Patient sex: M
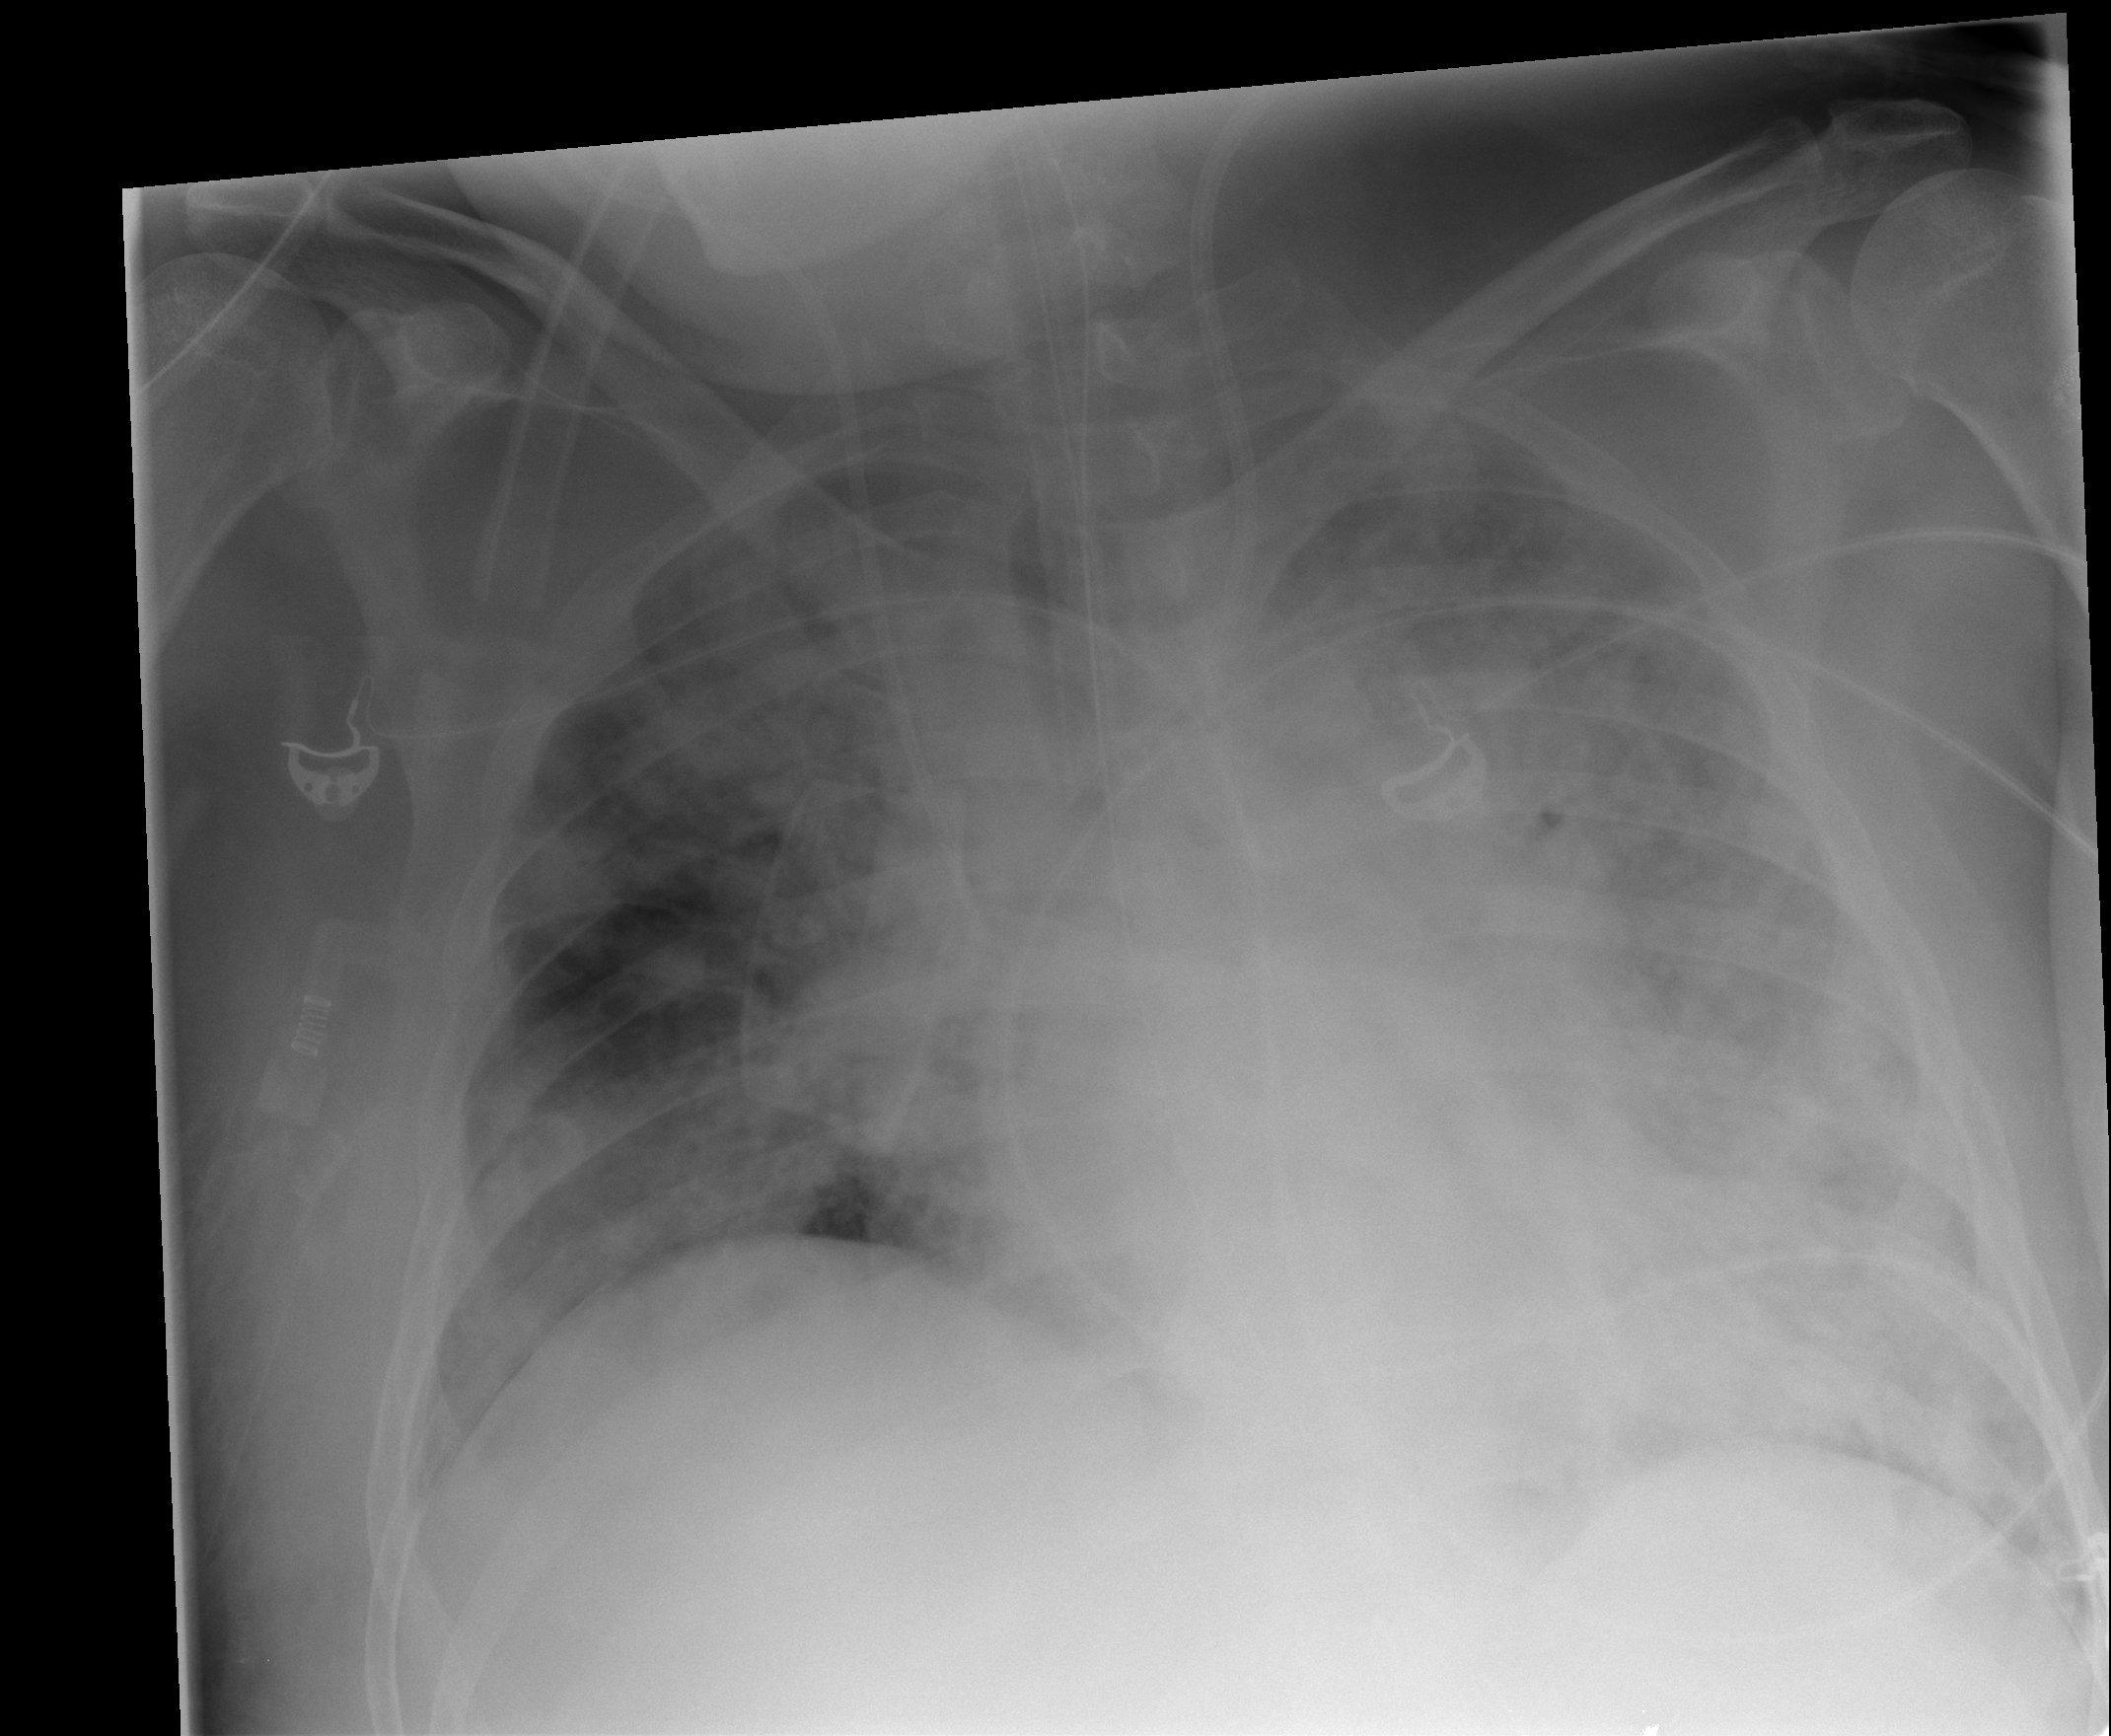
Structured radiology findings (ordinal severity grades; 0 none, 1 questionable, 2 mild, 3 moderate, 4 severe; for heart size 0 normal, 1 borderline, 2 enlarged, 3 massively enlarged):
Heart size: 2
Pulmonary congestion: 2
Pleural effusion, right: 0
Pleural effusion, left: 0
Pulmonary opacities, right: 3
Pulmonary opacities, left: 4
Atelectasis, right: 2
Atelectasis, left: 3